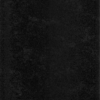
Label: dusty